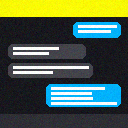
Screen state: on